Question: I have the following table shown in the picture, i want to count all the new codes occuring by years e.g 'Year 1972 : New Code: 4, 30 times, New Code: 5 60 times Year 1857 New Code: 4, 30 times, New Code: 5, 60 times'.
Preferably save the result in column 1.

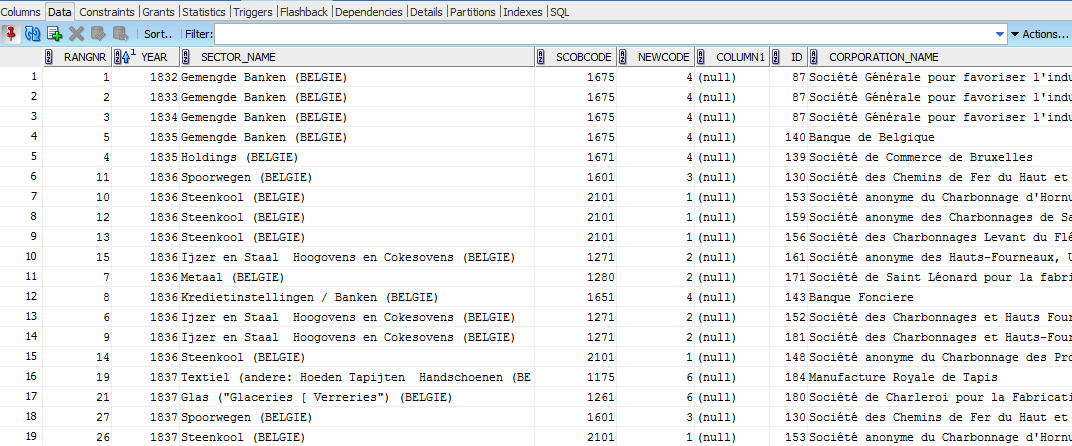
Answer: Could be as simple as:
'''
select Year
, NewCode
, count(*)
from YourTable
group by
Year
, NewCode
'''
If you want to update the table:
'''
update YourTable yt1
set Column1 =
(
select count(*)
from YourTable yt2
where yt1.Year = yt2.Year
and yt1.NewCode = yt2.NewCode
)
'''